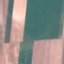
Land use / land cover class: AnnualCrop